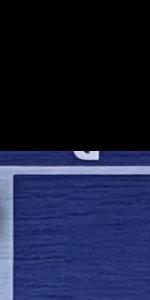
Label: Empty